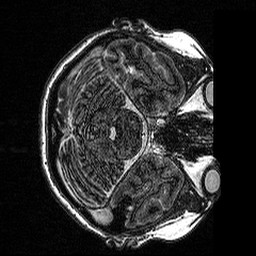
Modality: MP2RAGE
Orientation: axial
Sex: female
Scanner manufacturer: siemens
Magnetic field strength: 3 T
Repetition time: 5 s
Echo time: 0.00292 s